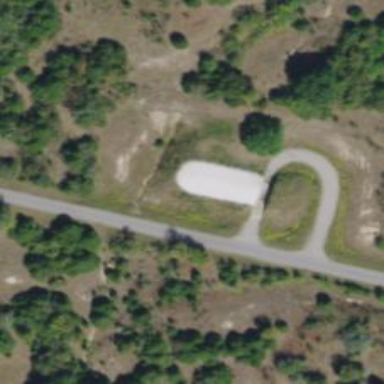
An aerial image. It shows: Military bunker.